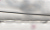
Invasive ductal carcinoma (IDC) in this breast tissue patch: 0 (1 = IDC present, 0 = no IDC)